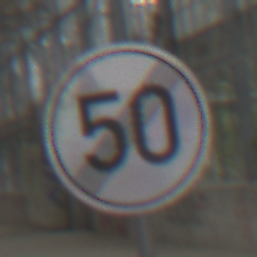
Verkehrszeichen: EndeGeschwindigkeit50
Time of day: Midday
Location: Roofed (Special)
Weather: Overcast
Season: NotSpecified
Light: Natural